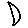
Label: moon